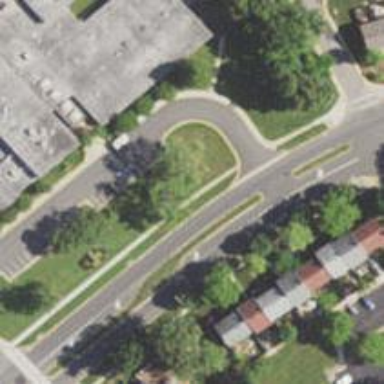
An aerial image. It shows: Footway with excellent trail visibility.